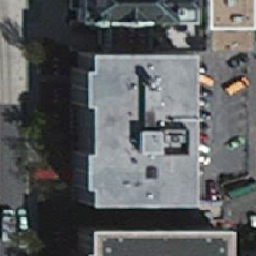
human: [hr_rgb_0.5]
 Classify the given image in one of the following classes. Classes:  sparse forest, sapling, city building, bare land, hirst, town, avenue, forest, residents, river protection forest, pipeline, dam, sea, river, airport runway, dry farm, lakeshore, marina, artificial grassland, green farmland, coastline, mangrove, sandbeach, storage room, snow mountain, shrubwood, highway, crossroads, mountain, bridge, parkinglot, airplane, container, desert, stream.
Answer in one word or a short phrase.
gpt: city building